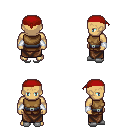
a pixel art fantasy rpg character, male body template, human, tanned skin, leather chest armor, robe skirt, plain hairstyle, red bandana, white cloth bracers, white slippers, four views (front, back, left, right), 2x2 character sprite sheet, small pixel art, hard edges, no anti-aliasing